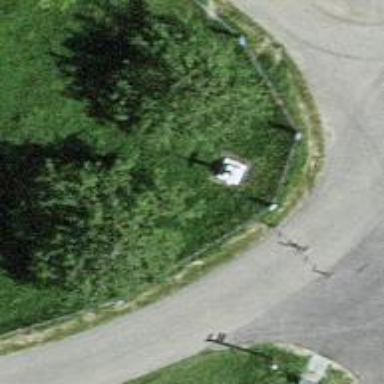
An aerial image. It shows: Historic wayside cross.